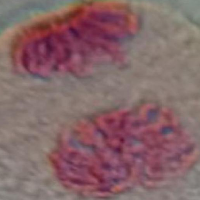
Label: telophase